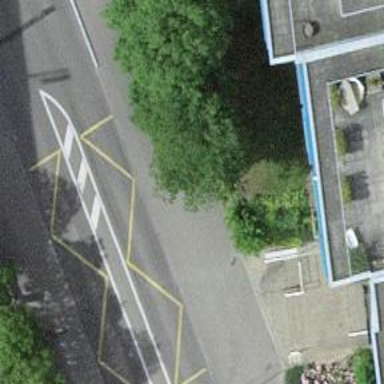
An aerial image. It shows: Bus stop with platform for public transport.